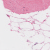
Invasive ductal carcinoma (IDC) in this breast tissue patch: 0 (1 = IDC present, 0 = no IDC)